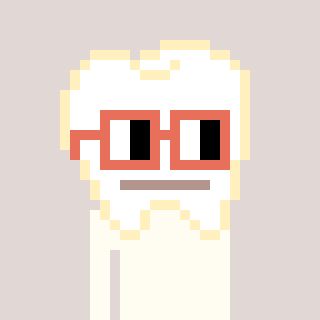
a pixel art character with square orange glasses, a tooth-shaped head and a peachy-colored body on a warm background